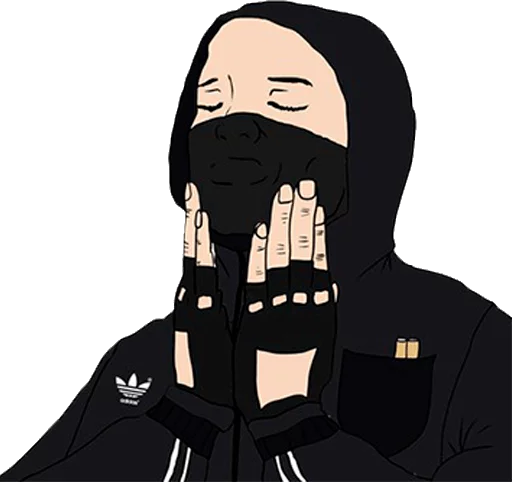
Label: 5_Feels_Good